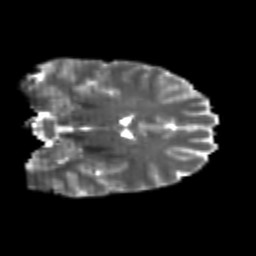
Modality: T2w
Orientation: coronal
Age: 24
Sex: male
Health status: healthy
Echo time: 0.074 s